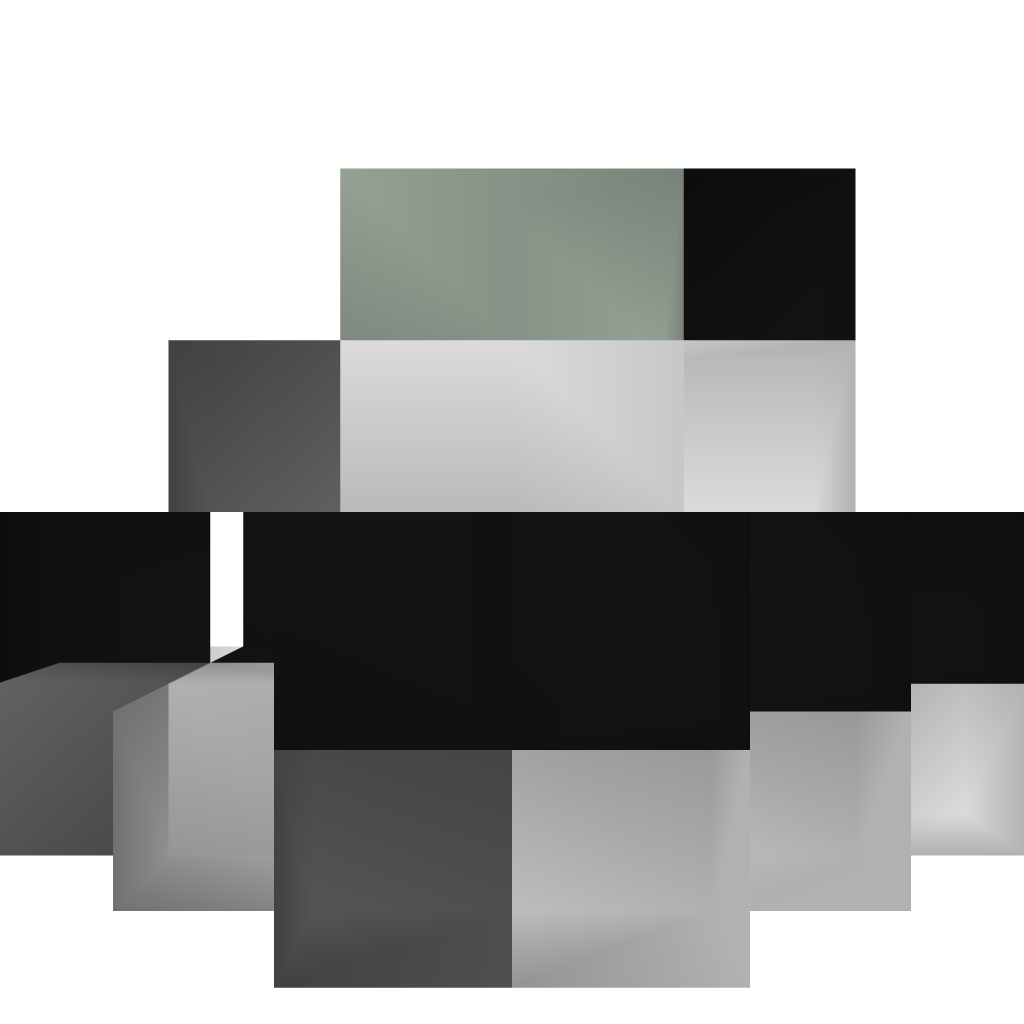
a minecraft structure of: Compact Angle Cannon